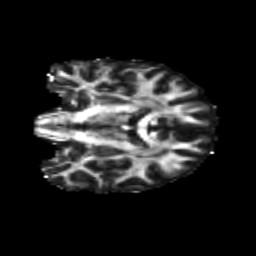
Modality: FA
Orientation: coronal
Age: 34
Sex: male
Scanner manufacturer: siemens
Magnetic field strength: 3 T
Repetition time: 1.8 s
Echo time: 0.07 s